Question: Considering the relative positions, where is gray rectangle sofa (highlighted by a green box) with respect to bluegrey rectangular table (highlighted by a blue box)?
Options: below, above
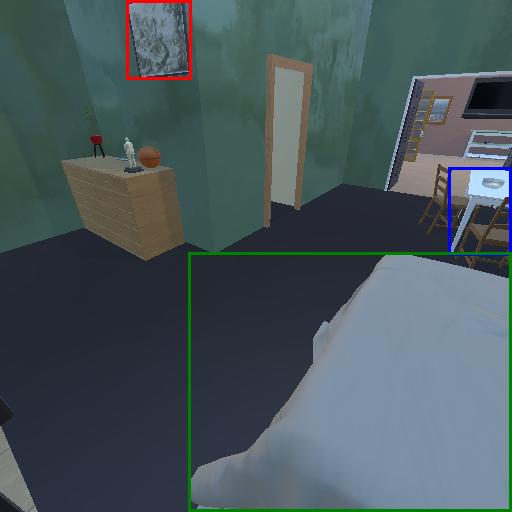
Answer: below